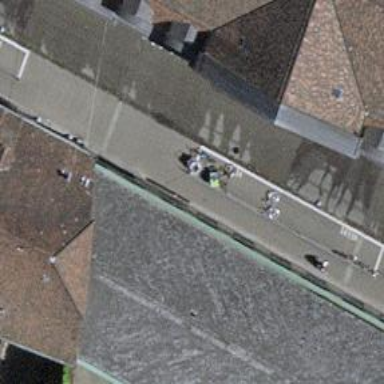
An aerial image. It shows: Bicycle parking facility.